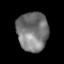
Tissue: lung
Cell type: T cells
Senescence score: 0.2389
Nuclear area (px): 1194
Mean DAPI intensity: 119.198